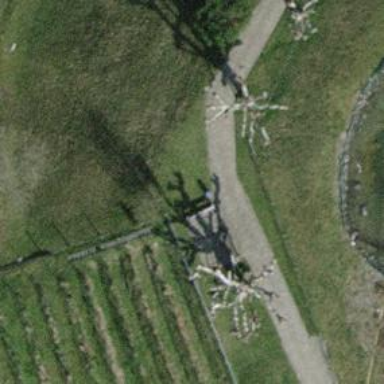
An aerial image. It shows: Bench.